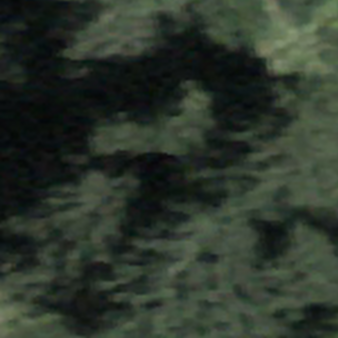
Label: other